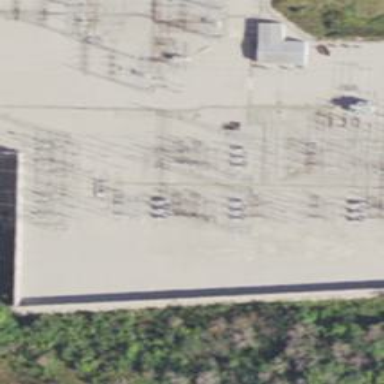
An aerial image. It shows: Switch used for power control.